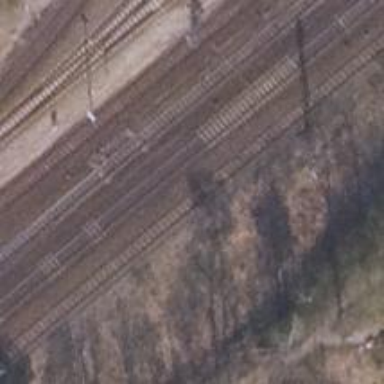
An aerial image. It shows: Railway switch.